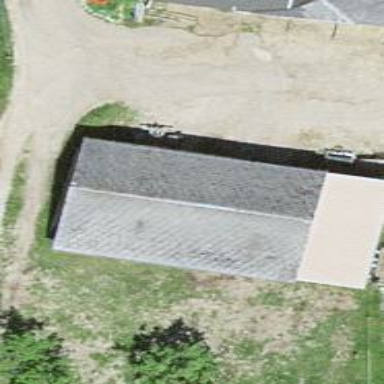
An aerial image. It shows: Shed.